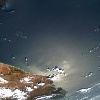
Label: water